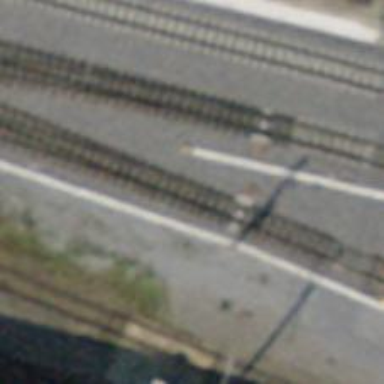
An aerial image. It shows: Railway switch.